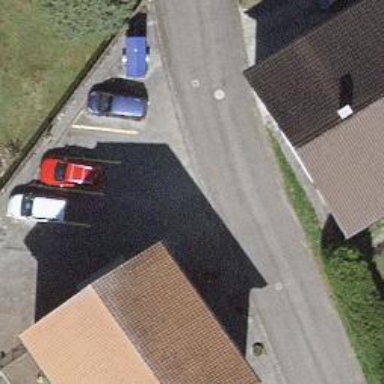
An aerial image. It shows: Residential road.